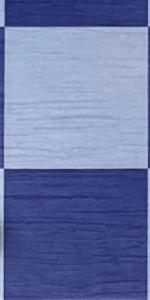
Label: Empty